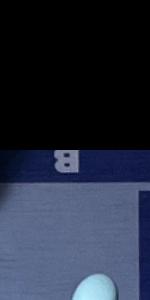
Label: Empty